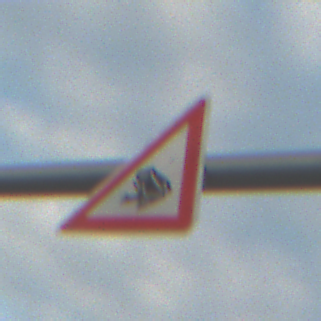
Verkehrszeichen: AmphibienwanderungRechts
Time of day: SunriseSunset
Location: Outdoor (RoadRail)
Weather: PartlyCloudy
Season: NotSpecified
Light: Natural